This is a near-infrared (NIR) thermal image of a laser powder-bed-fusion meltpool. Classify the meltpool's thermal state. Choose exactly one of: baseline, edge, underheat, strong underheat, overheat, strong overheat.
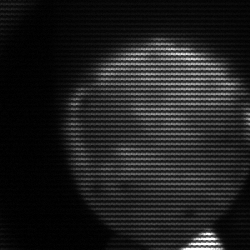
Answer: edge